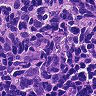
Metastatic tissue present: no